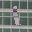
Label: 1